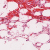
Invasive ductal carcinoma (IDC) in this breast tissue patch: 0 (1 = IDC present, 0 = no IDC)